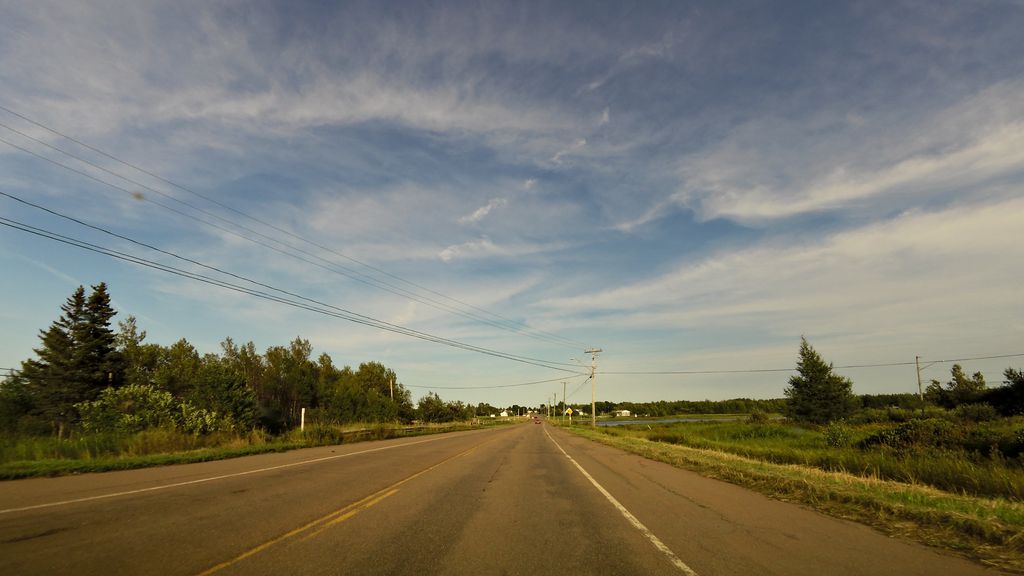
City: charlottetown